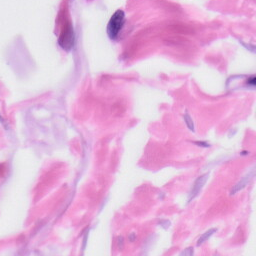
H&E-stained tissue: Skin